Interaction volume radius: 5 \u00c5
Interaction volume height: 15 \u00c5
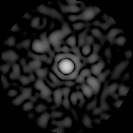
Disorder parameter: 0.8154